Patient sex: F
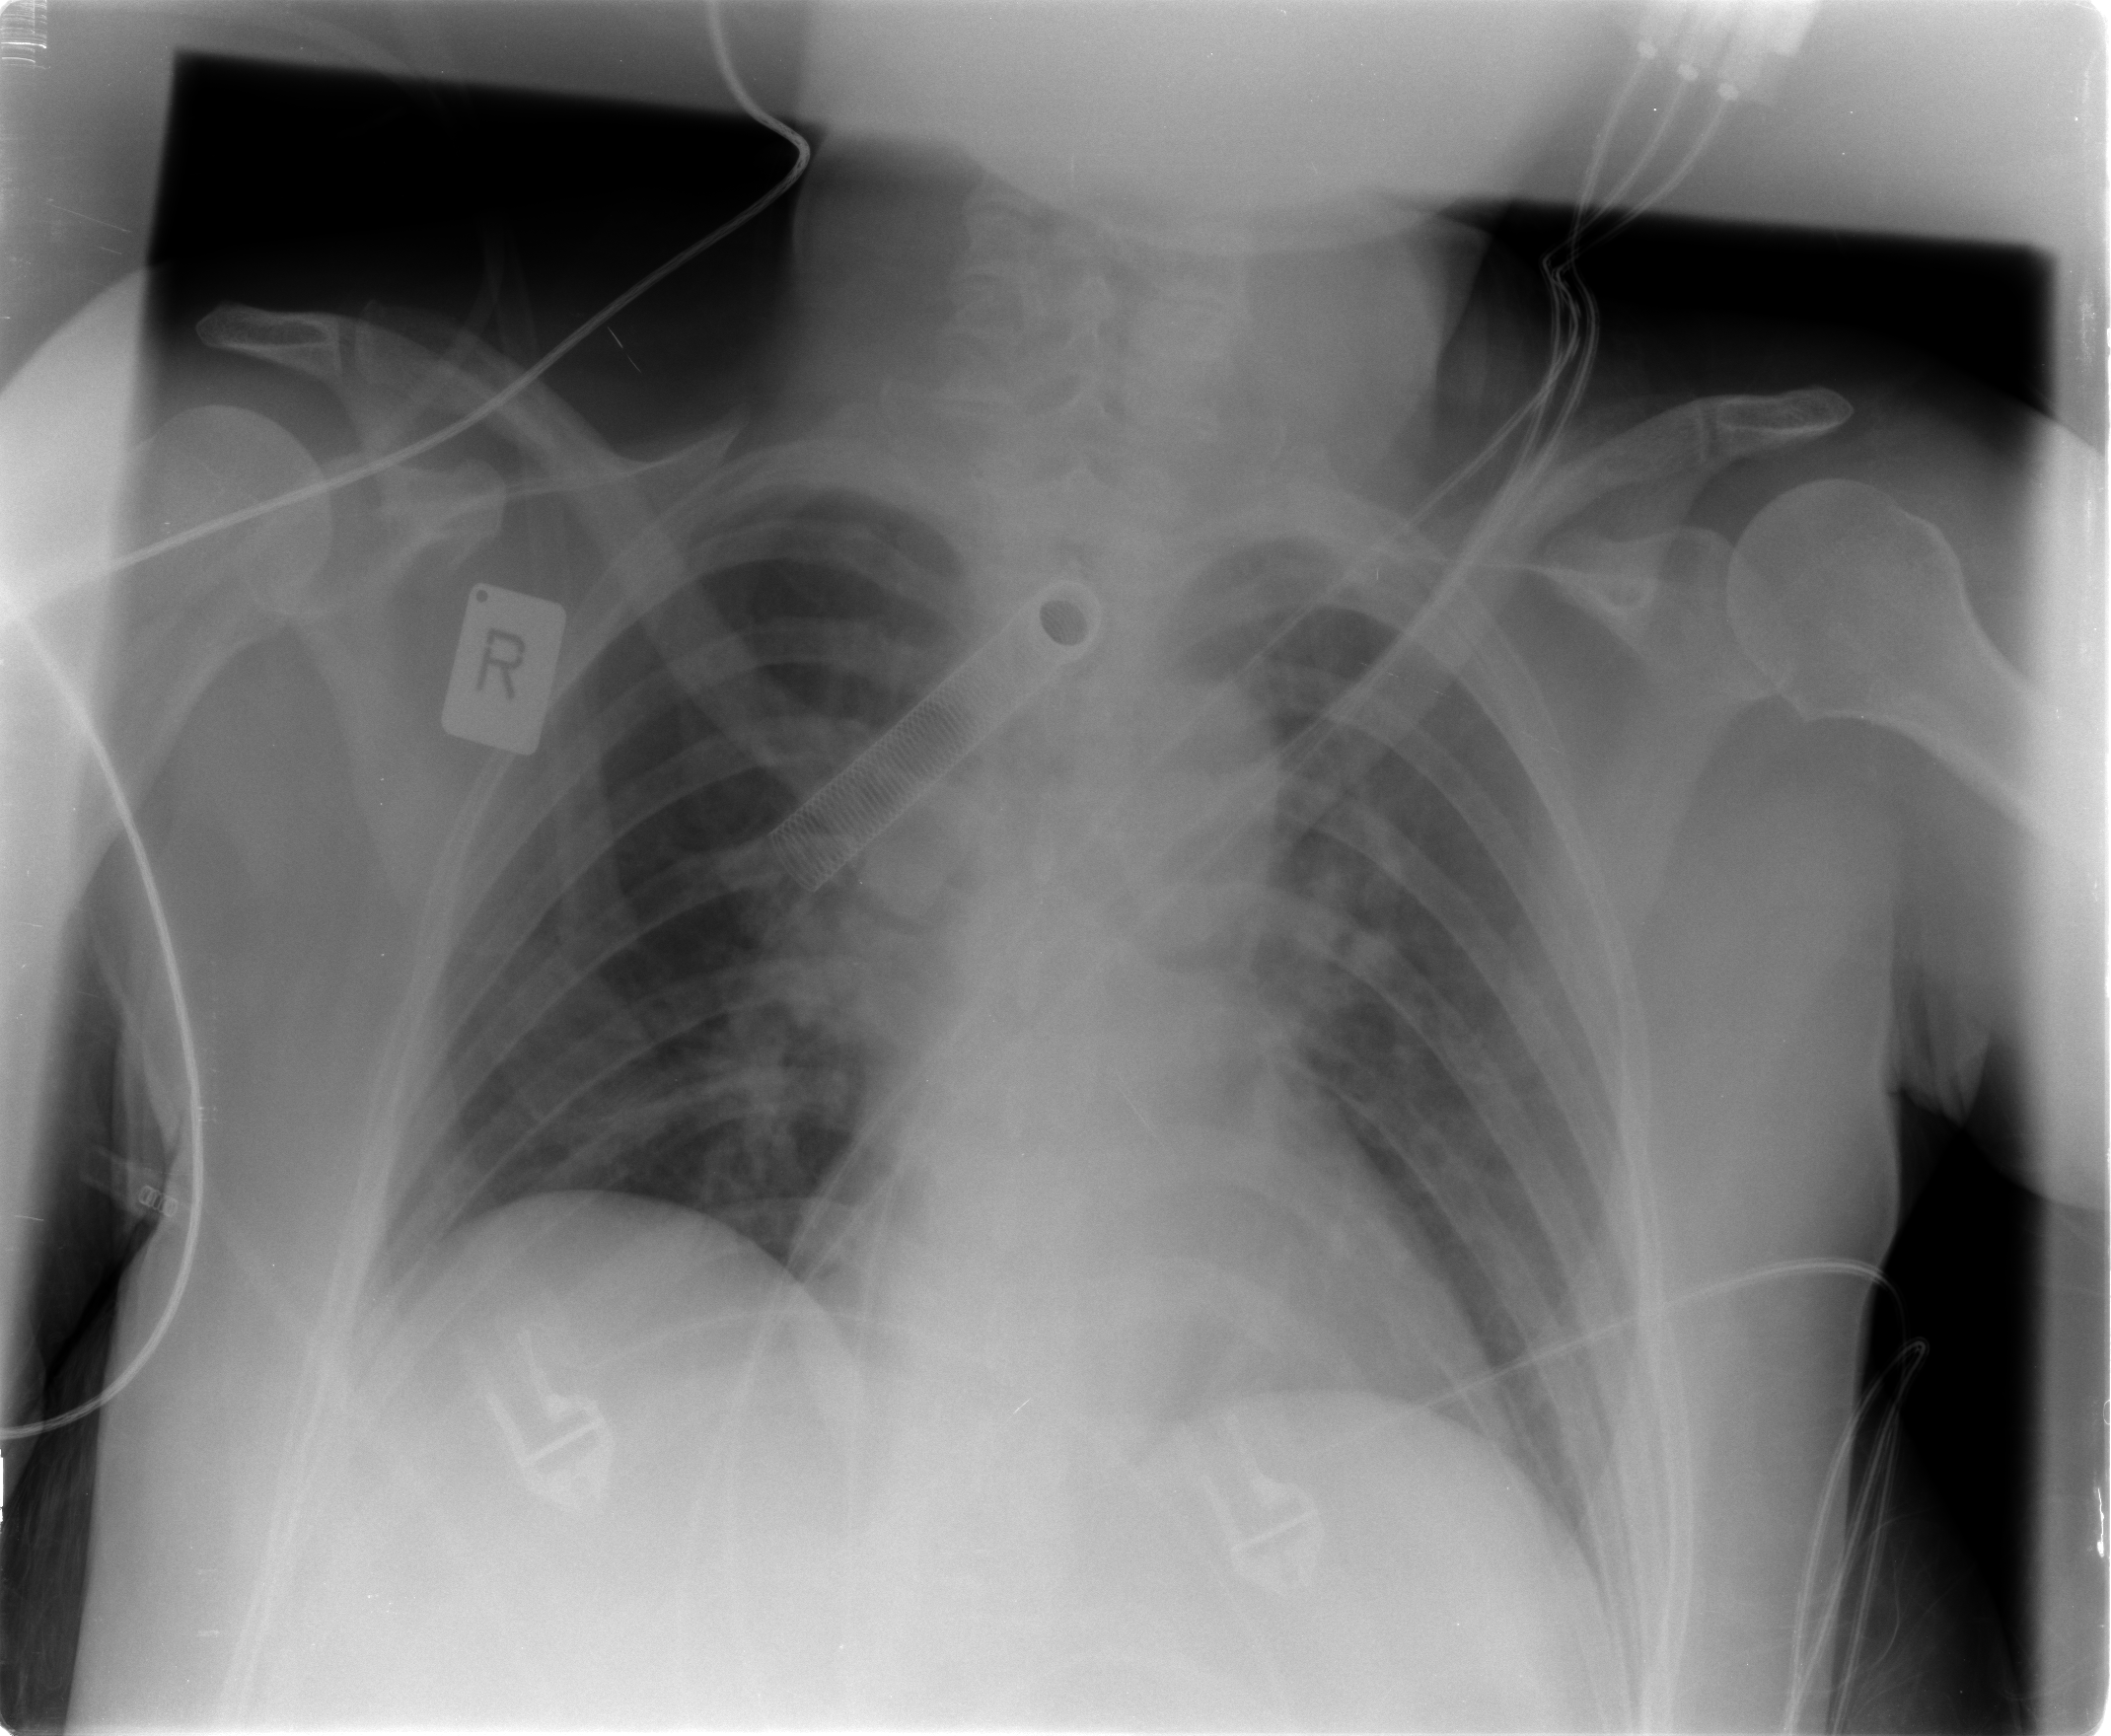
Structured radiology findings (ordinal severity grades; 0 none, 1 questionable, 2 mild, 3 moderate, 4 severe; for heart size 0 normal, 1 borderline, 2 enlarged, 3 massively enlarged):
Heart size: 0
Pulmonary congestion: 2
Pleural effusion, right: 0
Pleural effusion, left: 0
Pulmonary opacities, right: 0
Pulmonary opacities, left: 0
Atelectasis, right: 0
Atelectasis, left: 0